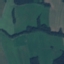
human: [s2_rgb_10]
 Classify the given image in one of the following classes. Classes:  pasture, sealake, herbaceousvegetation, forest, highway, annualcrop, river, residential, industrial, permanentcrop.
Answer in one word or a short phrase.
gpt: Pasture